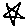
Label: star